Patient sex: M
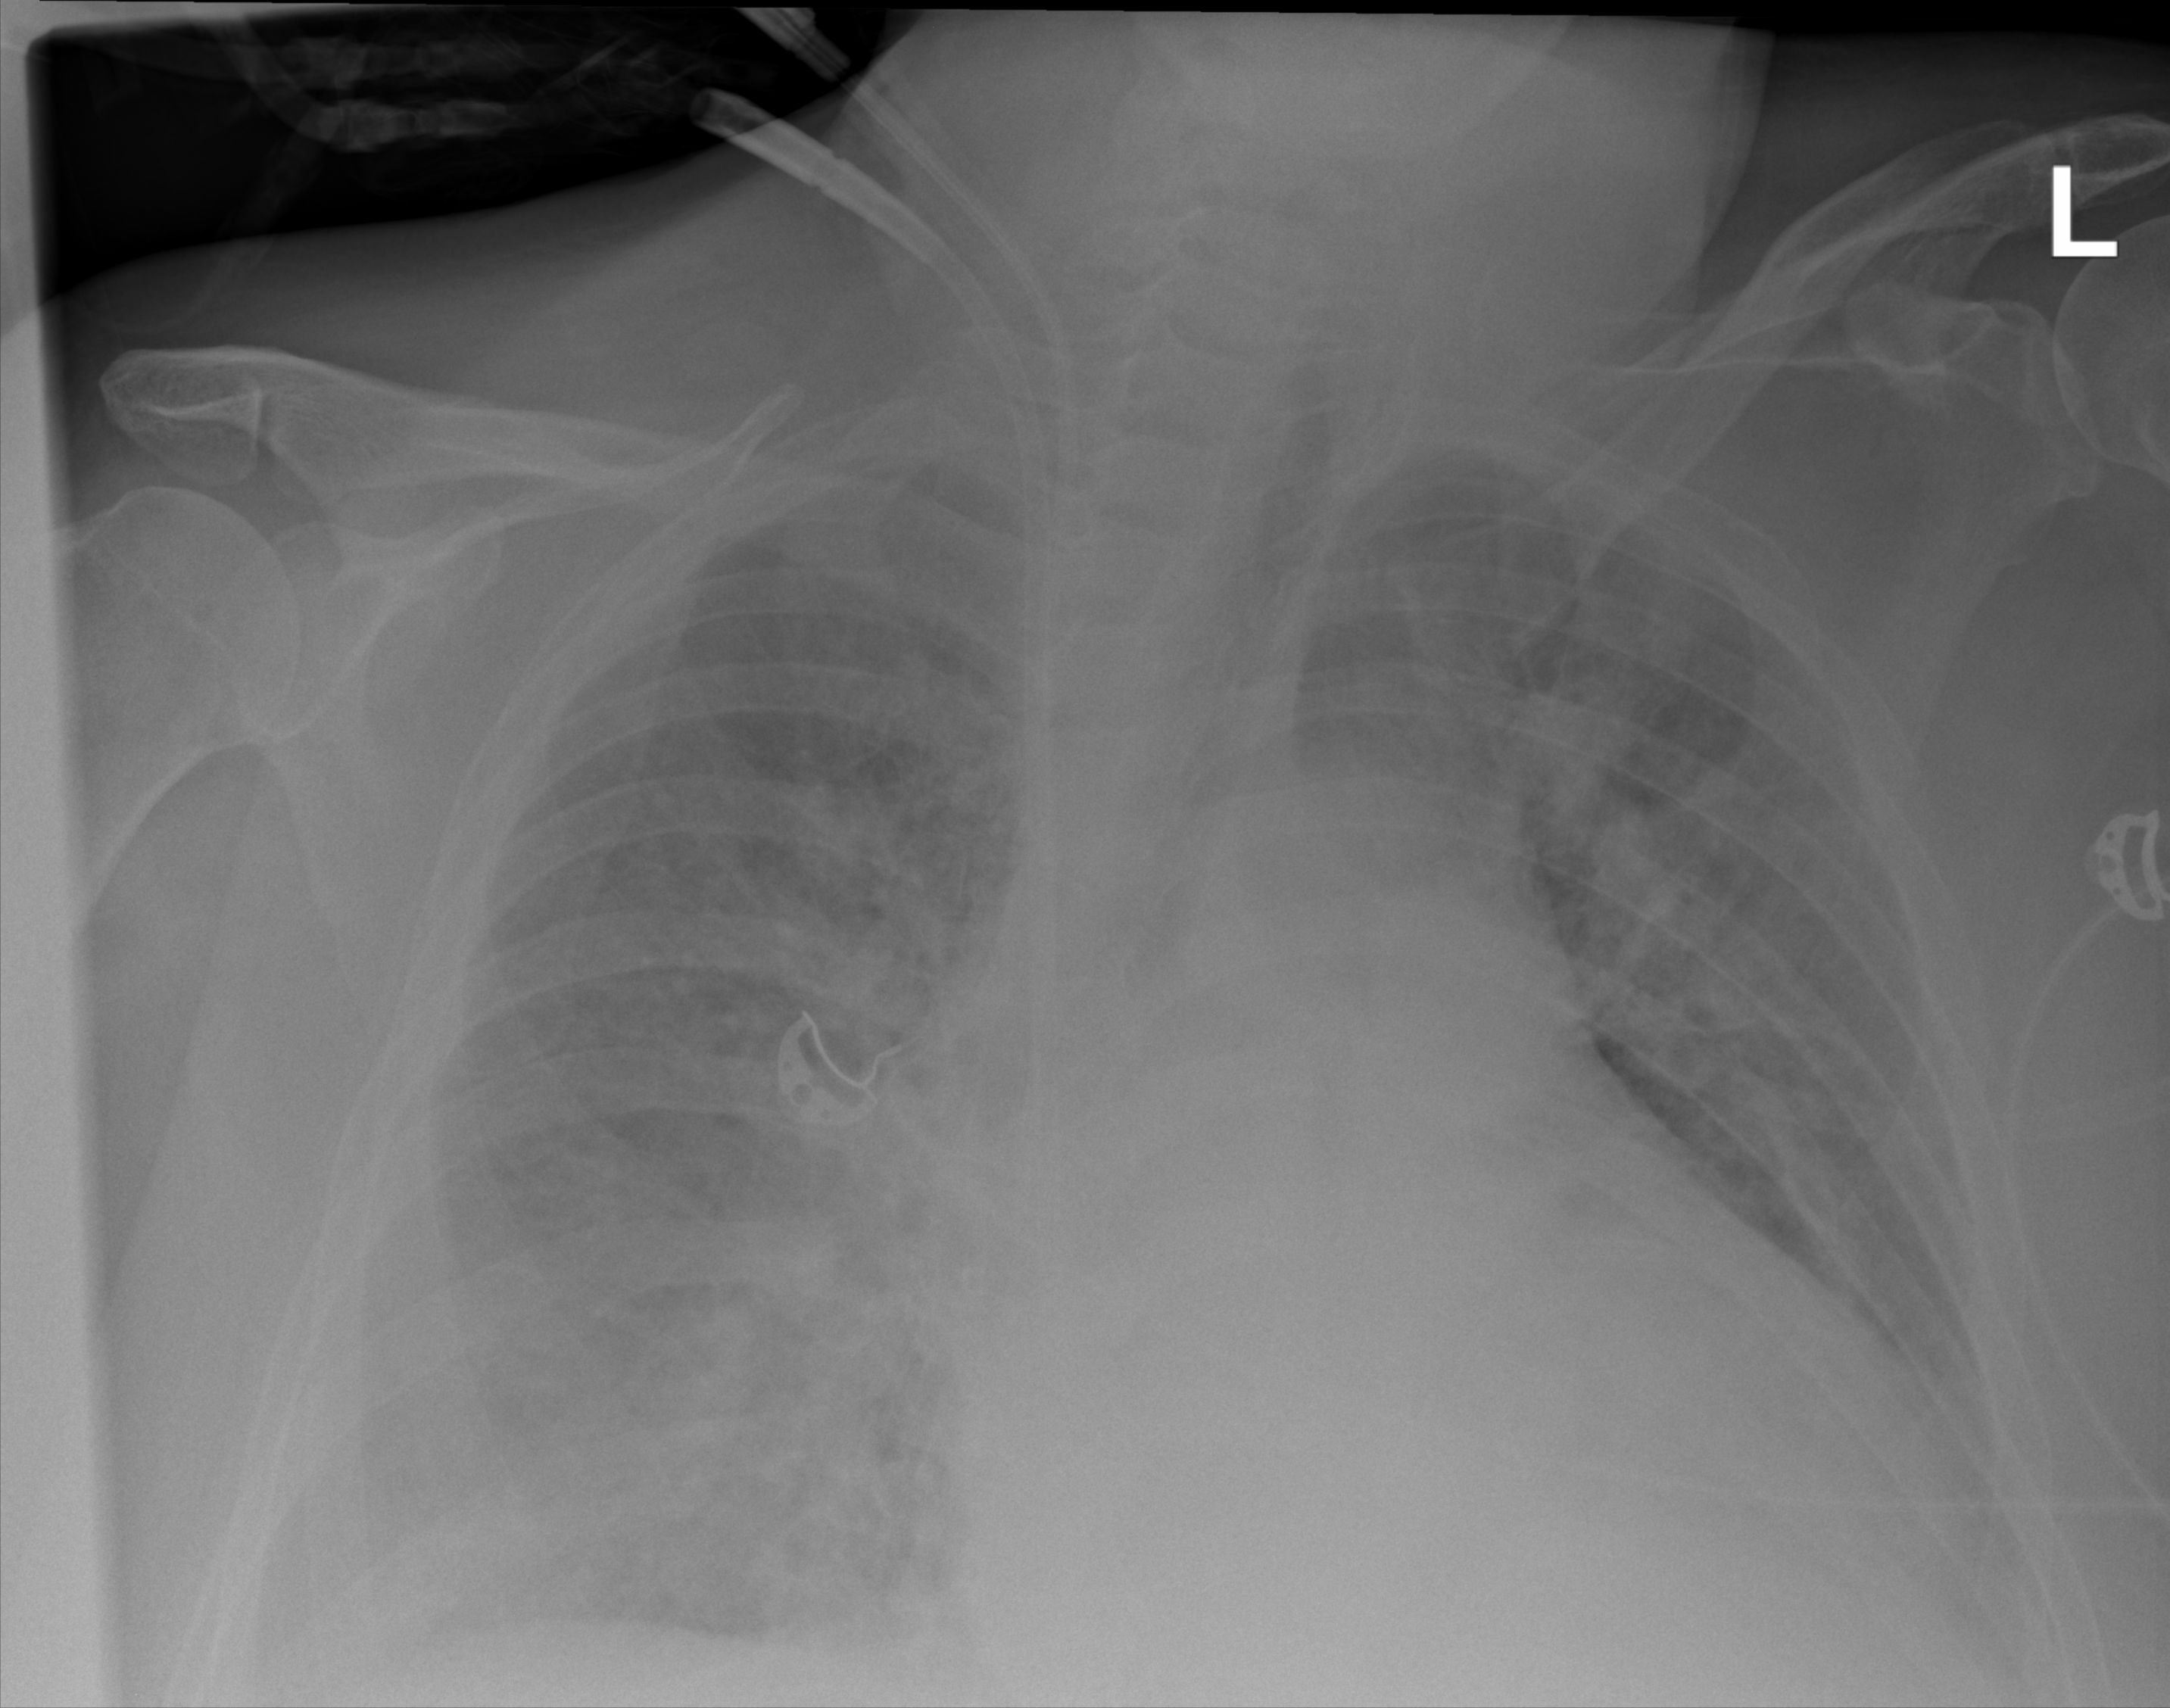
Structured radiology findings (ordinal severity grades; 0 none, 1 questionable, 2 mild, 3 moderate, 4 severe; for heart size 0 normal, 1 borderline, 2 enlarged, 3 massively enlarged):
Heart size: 2
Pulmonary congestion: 3
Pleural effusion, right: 2
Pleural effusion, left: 2
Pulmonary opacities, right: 3
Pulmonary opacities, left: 3
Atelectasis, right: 2
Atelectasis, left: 2